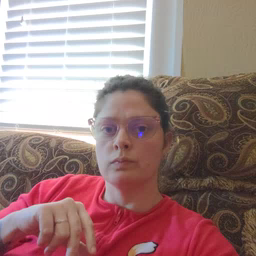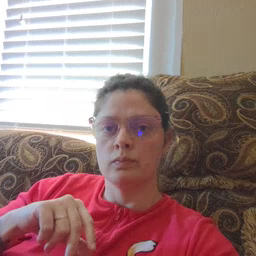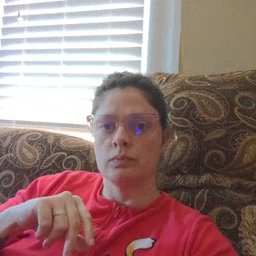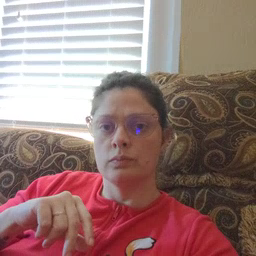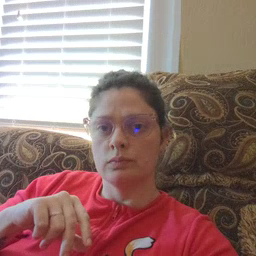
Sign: sleepy